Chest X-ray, AP view. Patient: 22 years old, sex F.
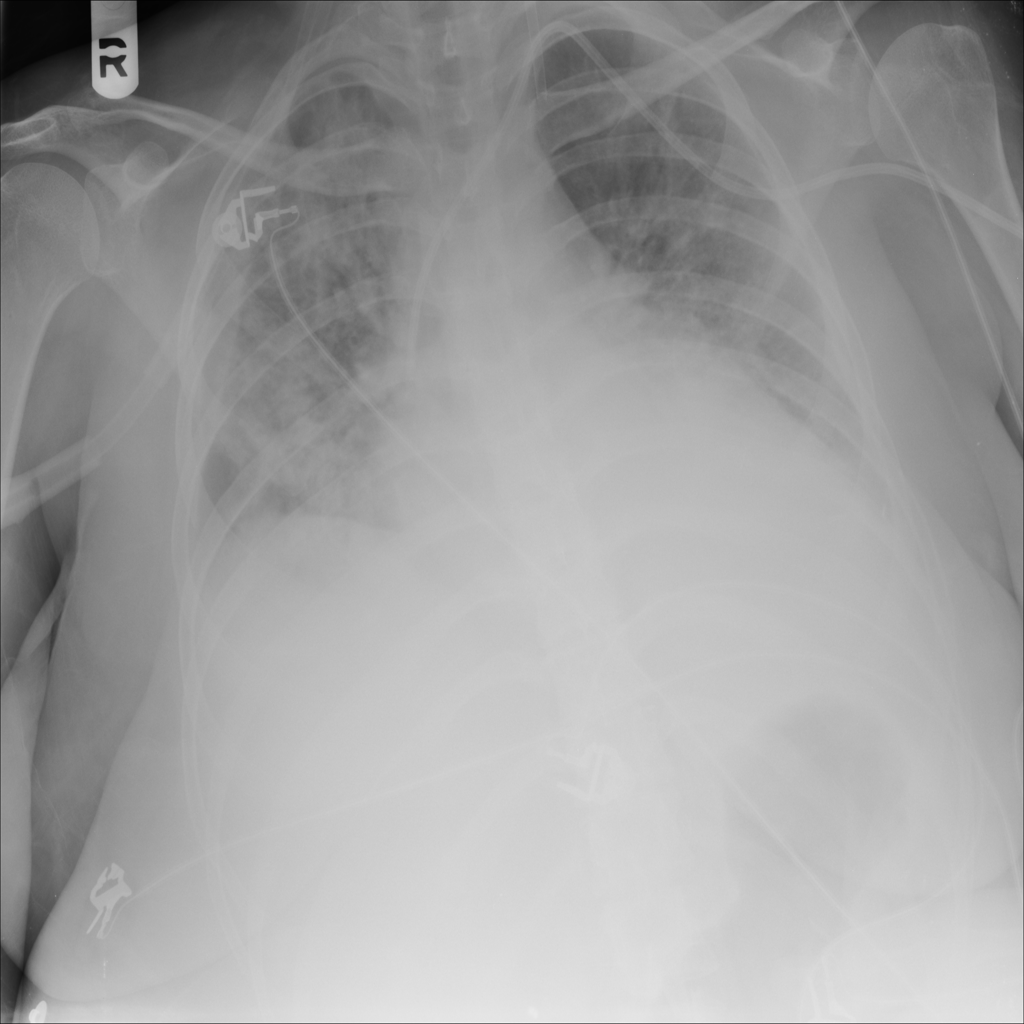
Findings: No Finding